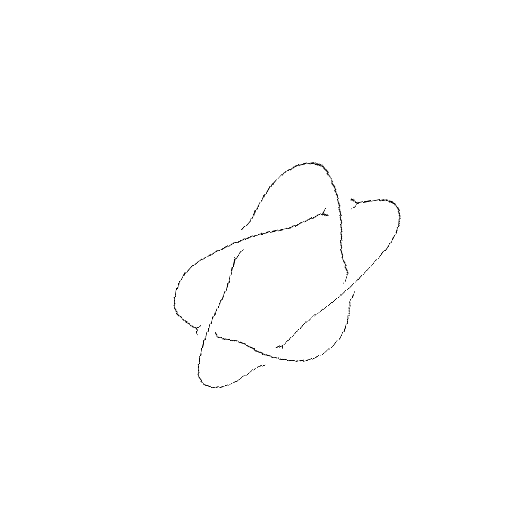
Crossing number: 5